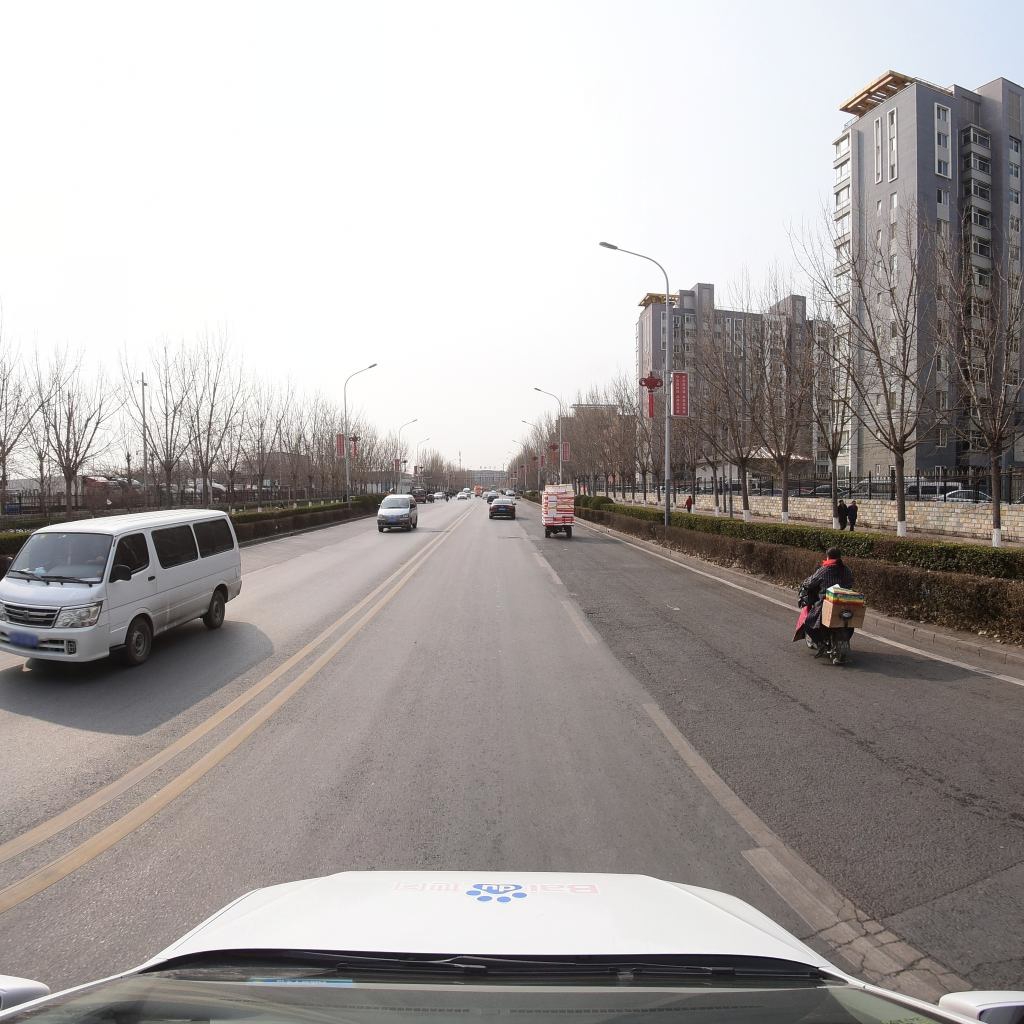
Region: Fengtai
Road damage annotations: alligator crack